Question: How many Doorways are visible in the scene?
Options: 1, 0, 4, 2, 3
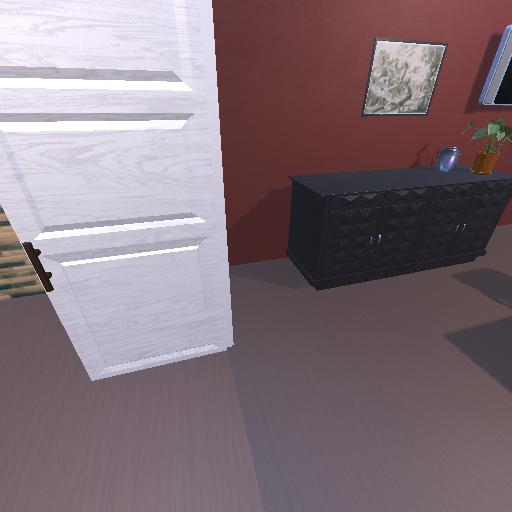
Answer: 1